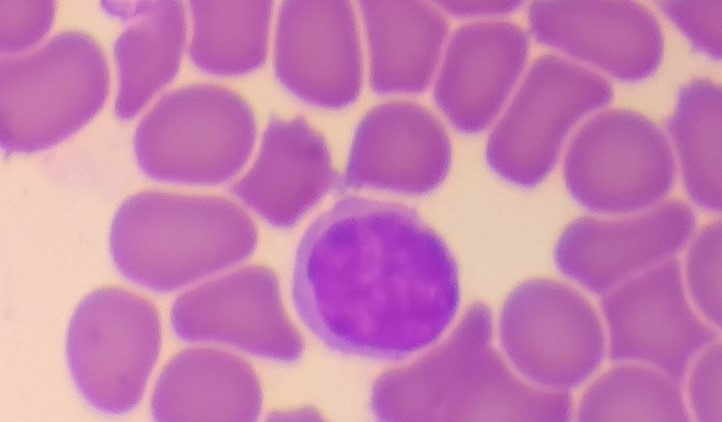
White blood cell type: Lymphocyte